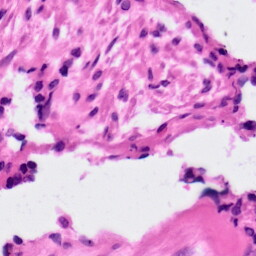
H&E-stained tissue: Ovarian